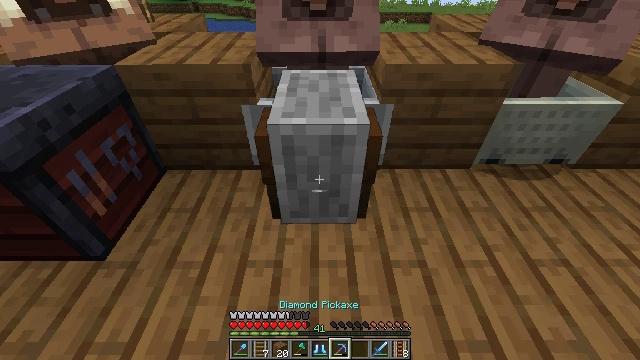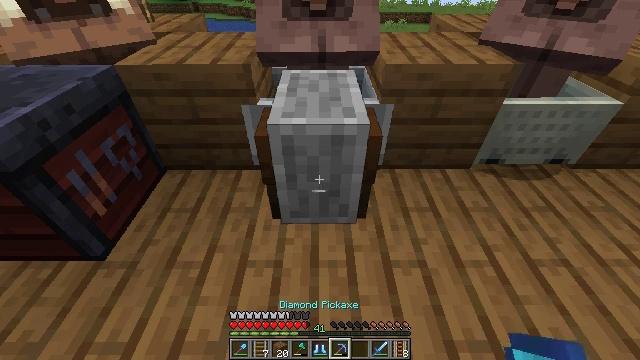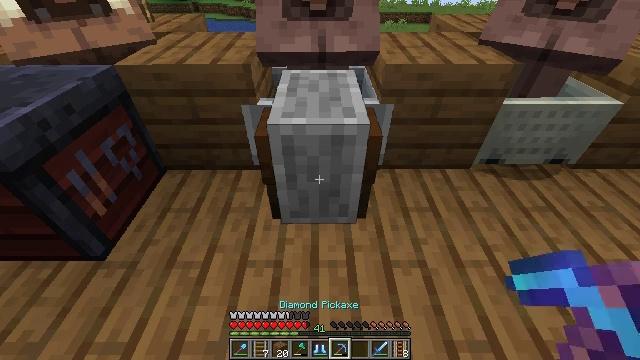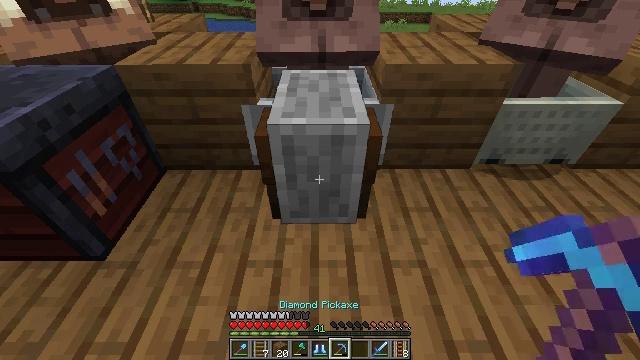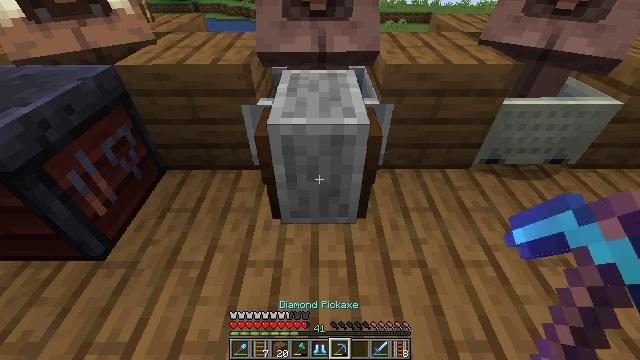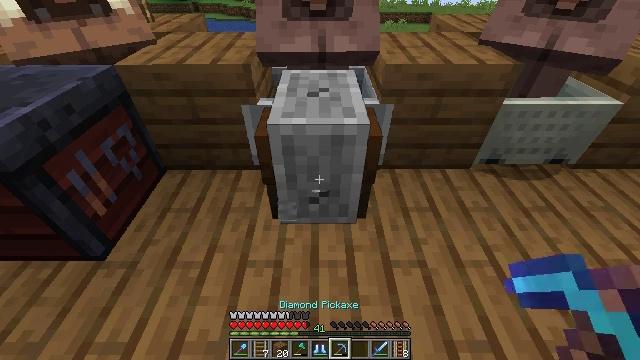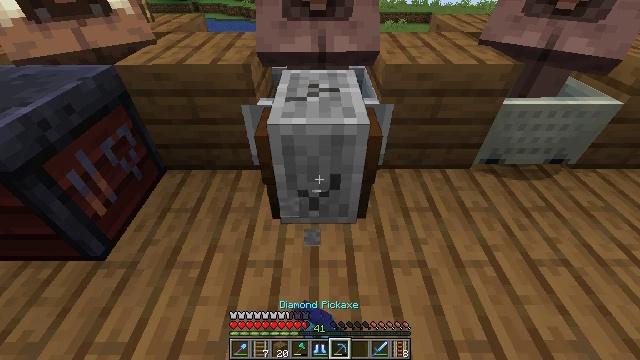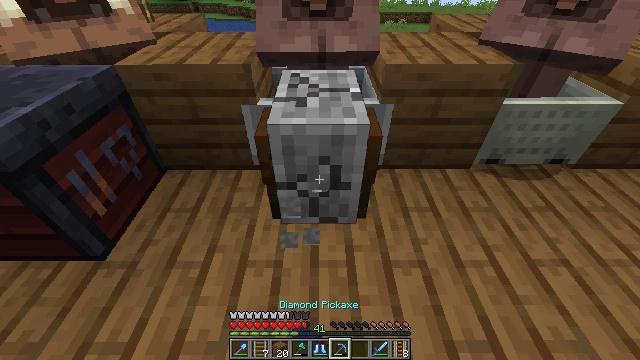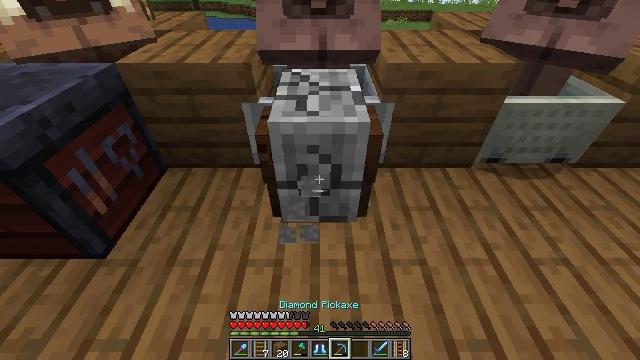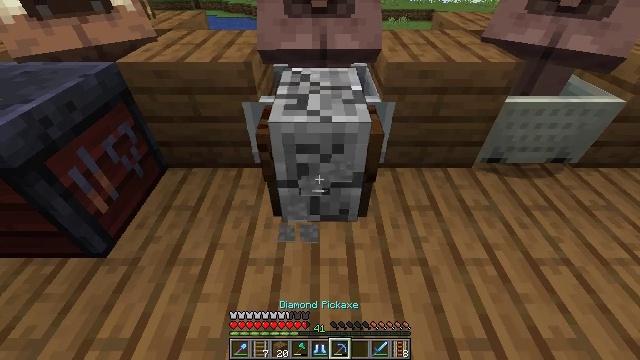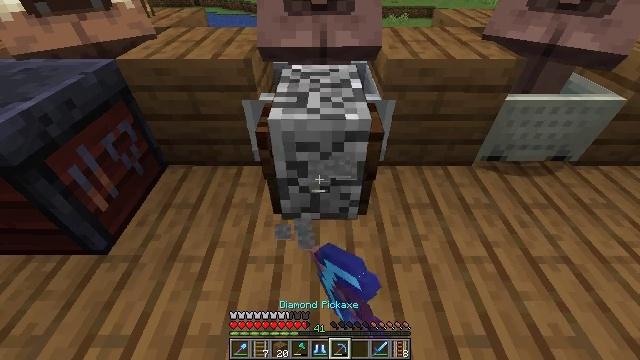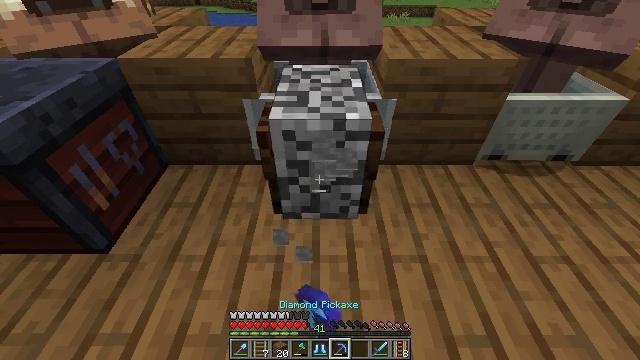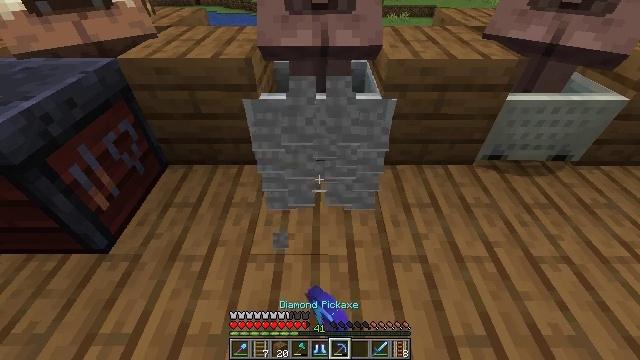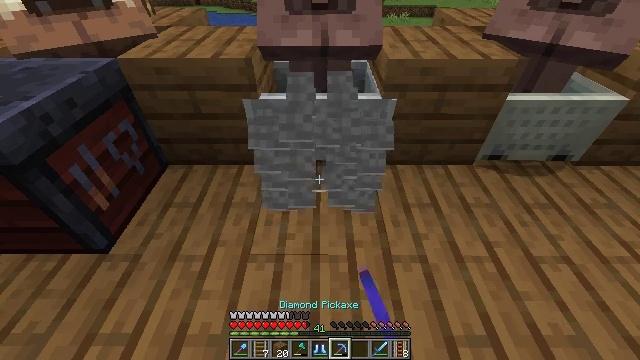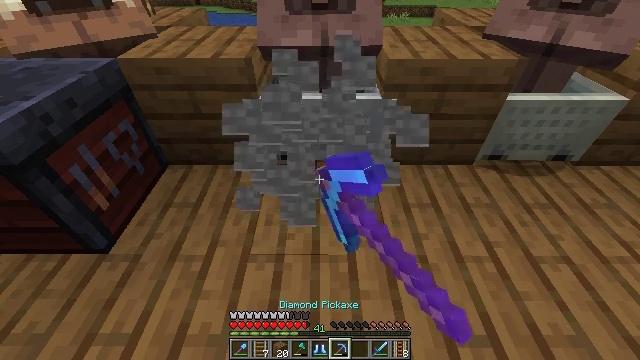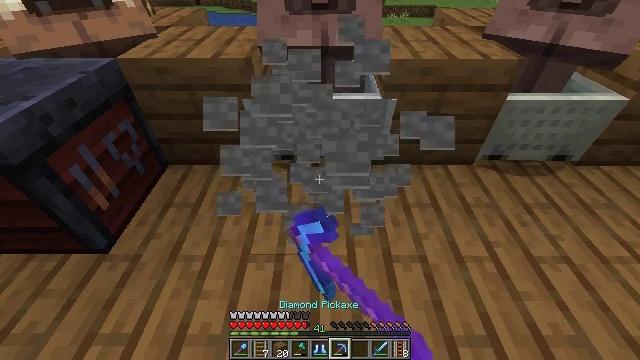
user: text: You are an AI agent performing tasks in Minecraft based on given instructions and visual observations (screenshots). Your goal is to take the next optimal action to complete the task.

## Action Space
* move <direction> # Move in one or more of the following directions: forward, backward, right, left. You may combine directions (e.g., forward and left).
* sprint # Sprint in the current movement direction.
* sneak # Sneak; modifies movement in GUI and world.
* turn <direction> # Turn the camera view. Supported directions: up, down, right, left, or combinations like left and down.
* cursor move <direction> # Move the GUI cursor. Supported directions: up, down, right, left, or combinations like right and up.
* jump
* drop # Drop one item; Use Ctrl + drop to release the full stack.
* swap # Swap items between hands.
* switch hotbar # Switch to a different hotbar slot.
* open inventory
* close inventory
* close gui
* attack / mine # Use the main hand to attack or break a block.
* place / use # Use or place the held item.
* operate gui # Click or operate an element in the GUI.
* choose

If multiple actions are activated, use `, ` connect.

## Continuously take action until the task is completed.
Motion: motion action
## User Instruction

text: Remove the grindstone from its place.
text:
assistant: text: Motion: no_op
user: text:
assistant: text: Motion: no_op
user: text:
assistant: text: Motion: no_op
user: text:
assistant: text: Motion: no_op
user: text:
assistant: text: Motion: attack / mine
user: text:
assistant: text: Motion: attack / mine
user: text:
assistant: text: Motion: attack / mine
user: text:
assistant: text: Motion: attack / mine
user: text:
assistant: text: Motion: attack / mine
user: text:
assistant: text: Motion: attack / mine
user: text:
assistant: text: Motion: attack / mine
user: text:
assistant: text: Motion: attack / mine
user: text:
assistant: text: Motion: attack / mine
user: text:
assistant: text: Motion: attack / mine
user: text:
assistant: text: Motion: attack / mine
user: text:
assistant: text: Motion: no_op
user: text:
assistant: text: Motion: no_op